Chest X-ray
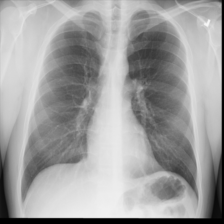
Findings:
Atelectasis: negative
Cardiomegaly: negative
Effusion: negative
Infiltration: negative
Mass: negative
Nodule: negative
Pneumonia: negative
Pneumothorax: negative
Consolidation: negative
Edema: negative
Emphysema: negative
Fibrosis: negative
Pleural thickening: negative
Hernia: negative